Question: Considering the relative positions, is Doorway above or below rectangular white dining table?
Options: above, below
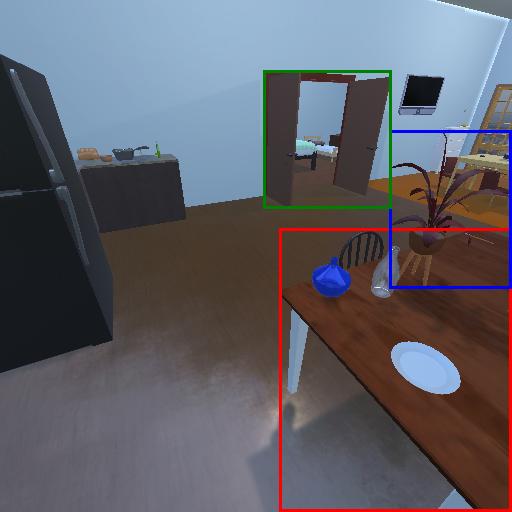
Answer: above